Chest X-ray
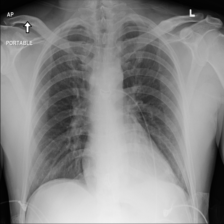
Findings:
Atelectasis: negative
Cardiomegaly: negative
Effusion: negative
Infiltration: negative
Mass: negative
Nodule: negative
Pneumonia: negative
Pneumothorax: negative
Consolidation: negative
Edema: negative
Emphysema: negative
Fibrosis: negative
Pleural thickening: negative
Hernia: negative